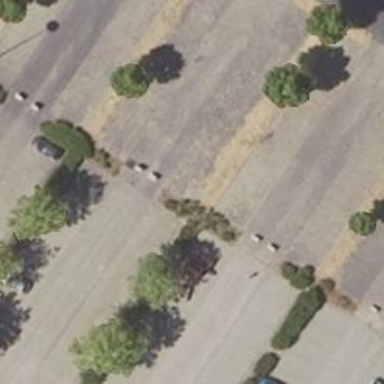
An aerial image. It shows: Parking aisle designated as service road.